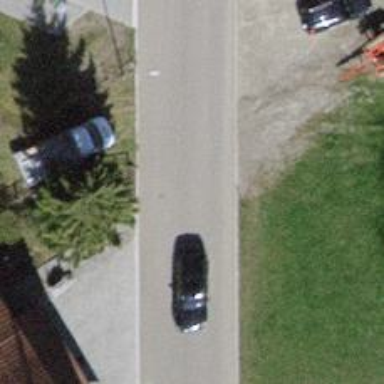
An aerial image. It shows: Asphalt road classified as tertiary.